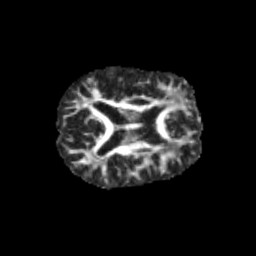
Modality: FA
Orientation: axial
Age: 13
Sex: female
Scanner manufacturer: siemens
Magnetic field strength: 3 T
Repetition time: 3.8 s
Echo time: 0.07 s